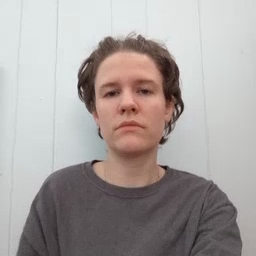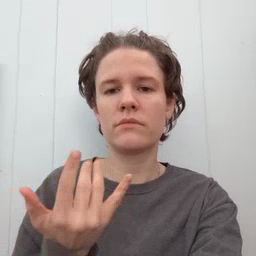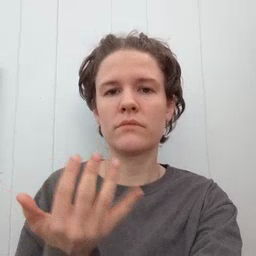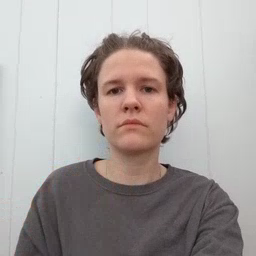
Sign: wait